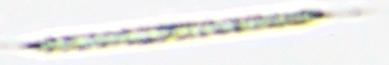
Label: Rhizosolenia